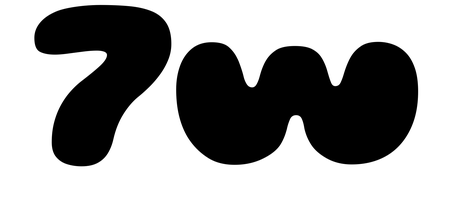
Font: Gluten_Black